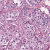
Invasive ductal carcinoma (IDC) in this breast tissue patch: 1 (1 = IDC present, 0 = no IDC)